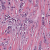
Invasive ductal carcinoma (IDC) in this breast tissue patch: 1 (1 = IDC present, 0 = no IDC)